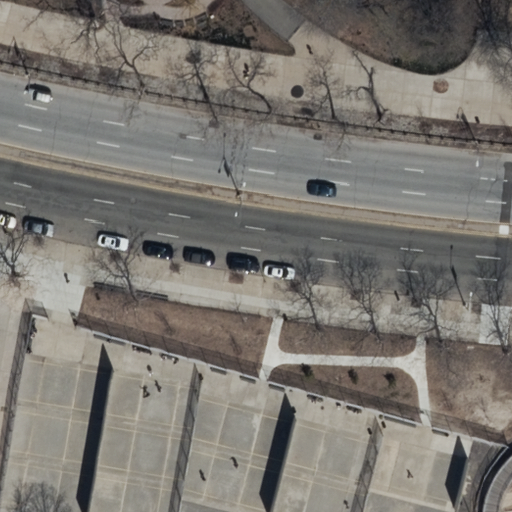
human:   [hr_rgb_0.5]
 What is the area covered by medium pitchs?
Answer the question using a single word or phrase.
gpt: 0m2

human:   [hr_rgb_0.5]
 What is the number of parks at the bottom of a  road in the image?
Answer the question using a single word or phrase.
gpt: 0

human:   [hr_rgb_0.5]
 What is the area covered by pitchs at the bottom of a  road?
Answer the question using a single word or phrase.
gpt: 0m2

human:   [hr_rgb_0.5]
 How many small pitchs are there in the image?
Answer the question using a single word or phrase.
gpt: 1

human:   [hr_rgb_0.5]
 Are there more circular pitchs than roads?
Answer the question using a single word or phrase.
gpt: no

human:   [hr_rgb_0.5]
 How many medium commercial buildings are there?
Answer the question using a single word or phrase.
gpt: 0

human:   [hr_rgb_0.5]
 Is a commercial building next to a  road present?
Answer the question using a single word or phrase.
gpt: no

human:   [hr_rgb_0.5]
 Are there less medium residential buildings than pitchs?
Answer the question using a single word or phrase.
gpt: yes

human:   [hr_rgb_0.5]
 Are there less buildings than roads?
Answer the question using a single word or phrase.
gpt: yes

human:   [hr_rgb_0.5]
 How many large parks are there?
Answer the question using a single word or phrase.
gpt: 1

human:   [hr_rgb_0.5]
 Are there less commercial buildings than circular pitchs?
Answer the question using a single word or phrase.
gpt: no

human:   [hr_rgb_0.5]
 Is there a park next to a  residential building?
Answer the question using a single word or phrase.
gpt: no

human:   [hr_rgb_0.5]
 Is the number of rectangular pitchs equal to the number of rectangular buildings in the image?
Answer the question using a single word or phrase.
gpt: no

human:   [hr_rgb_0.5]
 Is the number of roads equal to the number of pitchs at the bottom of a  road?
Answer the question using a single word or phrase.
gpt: no

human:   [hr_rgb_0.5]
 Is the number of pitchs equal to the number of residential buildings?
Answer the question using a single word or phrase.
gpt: no

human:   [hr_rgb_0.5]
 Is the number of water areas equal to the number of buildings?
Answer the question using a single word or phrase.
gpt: yes

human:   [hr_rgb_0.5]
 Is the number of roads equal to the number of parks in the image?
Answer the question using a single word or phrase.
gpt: no

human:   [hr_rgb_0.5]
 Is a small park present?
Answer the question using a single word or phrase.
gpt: no

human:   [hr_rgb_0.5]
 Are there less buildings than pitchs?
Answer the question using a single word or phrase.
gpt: yes

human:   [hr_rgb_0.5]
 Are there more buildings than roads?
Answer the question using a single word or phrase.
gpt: no

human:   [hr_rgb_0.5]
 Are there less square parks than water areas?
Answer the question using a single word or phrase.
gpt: no

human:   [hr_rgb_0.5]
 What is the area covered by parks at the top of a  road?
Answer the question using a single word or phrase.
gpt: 938m2

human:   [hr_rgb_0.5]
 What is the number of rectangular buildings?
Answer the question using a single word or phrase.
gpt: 0

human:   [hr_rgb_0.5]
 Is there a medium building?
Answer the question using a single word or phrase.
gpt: no

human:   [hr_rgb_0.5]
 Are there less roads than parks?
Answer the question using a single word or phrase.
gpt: no

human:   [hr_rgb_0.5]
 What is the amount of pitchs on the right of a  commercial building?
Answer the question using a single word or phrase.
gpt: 0

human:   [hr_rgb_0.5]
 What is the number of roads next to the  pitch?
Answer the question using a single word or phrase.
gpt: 8

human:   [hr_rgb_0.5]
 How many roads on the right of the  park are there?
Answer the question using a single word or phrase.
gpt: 8

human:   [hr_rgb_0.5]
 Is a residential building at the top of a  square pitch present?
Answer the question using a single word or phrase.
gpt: no

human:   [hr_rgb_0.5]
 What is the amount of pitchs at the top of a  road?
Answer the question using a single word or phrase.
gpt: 0

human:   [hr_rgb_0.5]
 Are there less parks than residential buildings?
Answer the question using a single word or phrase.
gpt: no

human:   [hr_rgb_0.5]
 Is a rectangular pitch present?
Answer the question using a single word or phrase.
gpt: yes

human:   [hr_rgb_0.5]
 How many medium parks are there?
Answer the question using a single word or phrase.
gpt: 0

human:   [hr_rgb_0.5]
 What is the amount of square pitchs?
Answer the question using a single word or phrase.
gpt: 0

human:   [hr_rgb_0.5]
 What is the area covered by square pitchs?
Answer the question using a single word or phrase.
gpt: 0m2

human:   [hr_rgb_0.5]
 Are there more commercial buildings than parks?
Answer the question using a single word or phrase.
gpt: no